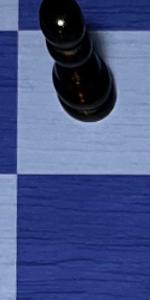
Label: Empty